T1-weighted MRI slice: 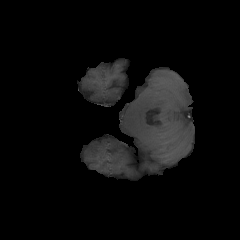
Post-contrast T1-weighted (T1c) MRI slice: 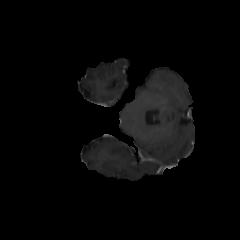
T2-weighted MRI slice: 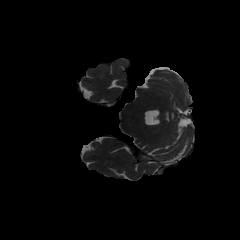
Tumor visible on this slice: no